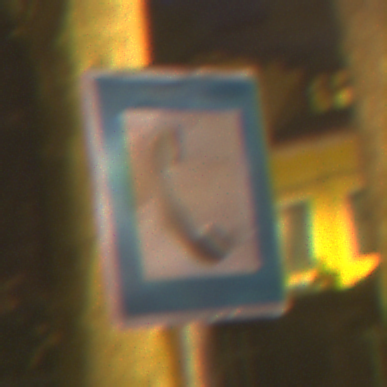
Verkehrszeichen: Fernsprecher
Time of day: Night
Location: Outdoor (Urban)
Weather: Clear
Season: NotSpecified
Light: Artificial